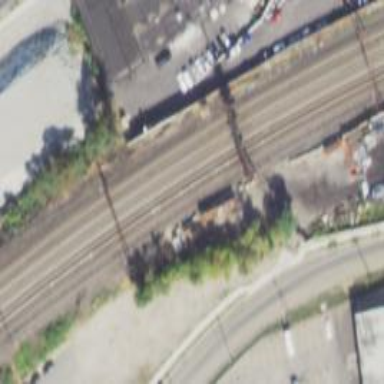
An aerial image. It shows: Railway track with contact line for electrification.